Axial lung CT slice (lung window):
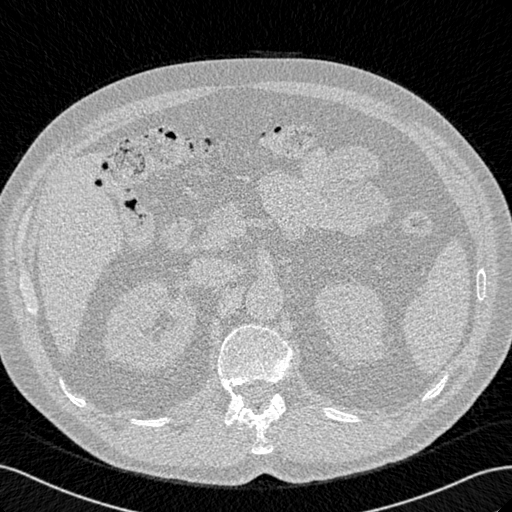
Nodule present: no